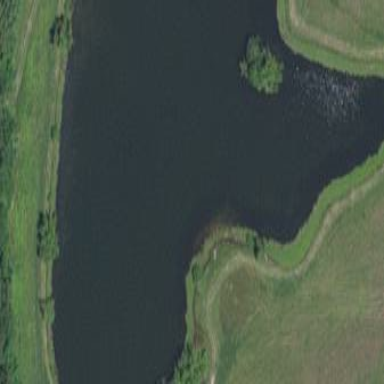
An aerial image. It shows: Pond with natural water.